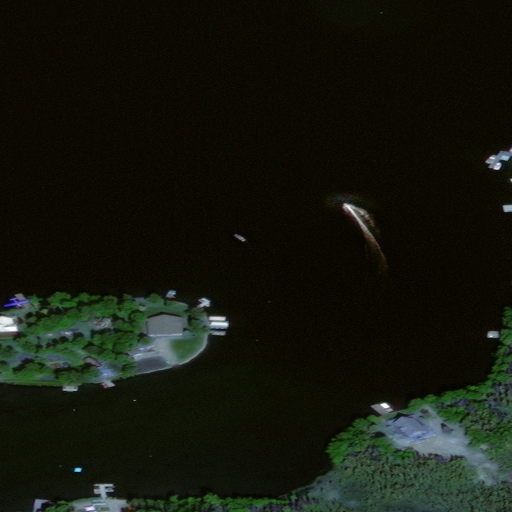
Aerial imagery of island in Alaska named Pleasure Island containing only unknown